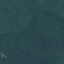
Land use / land cover: Forest